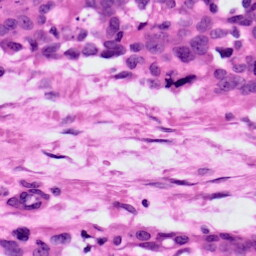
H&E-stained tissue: Ovarian